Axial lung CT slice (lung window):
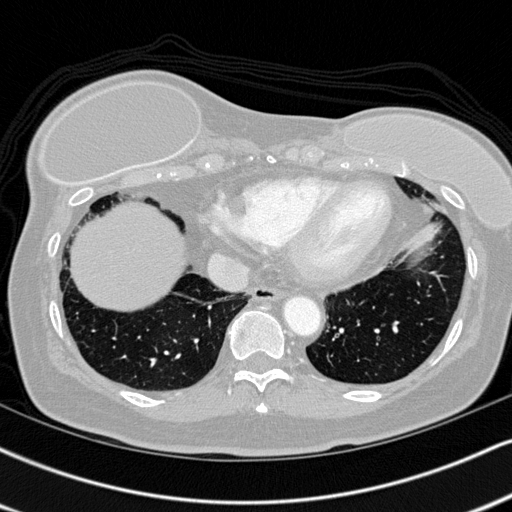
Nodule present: no